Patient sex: M
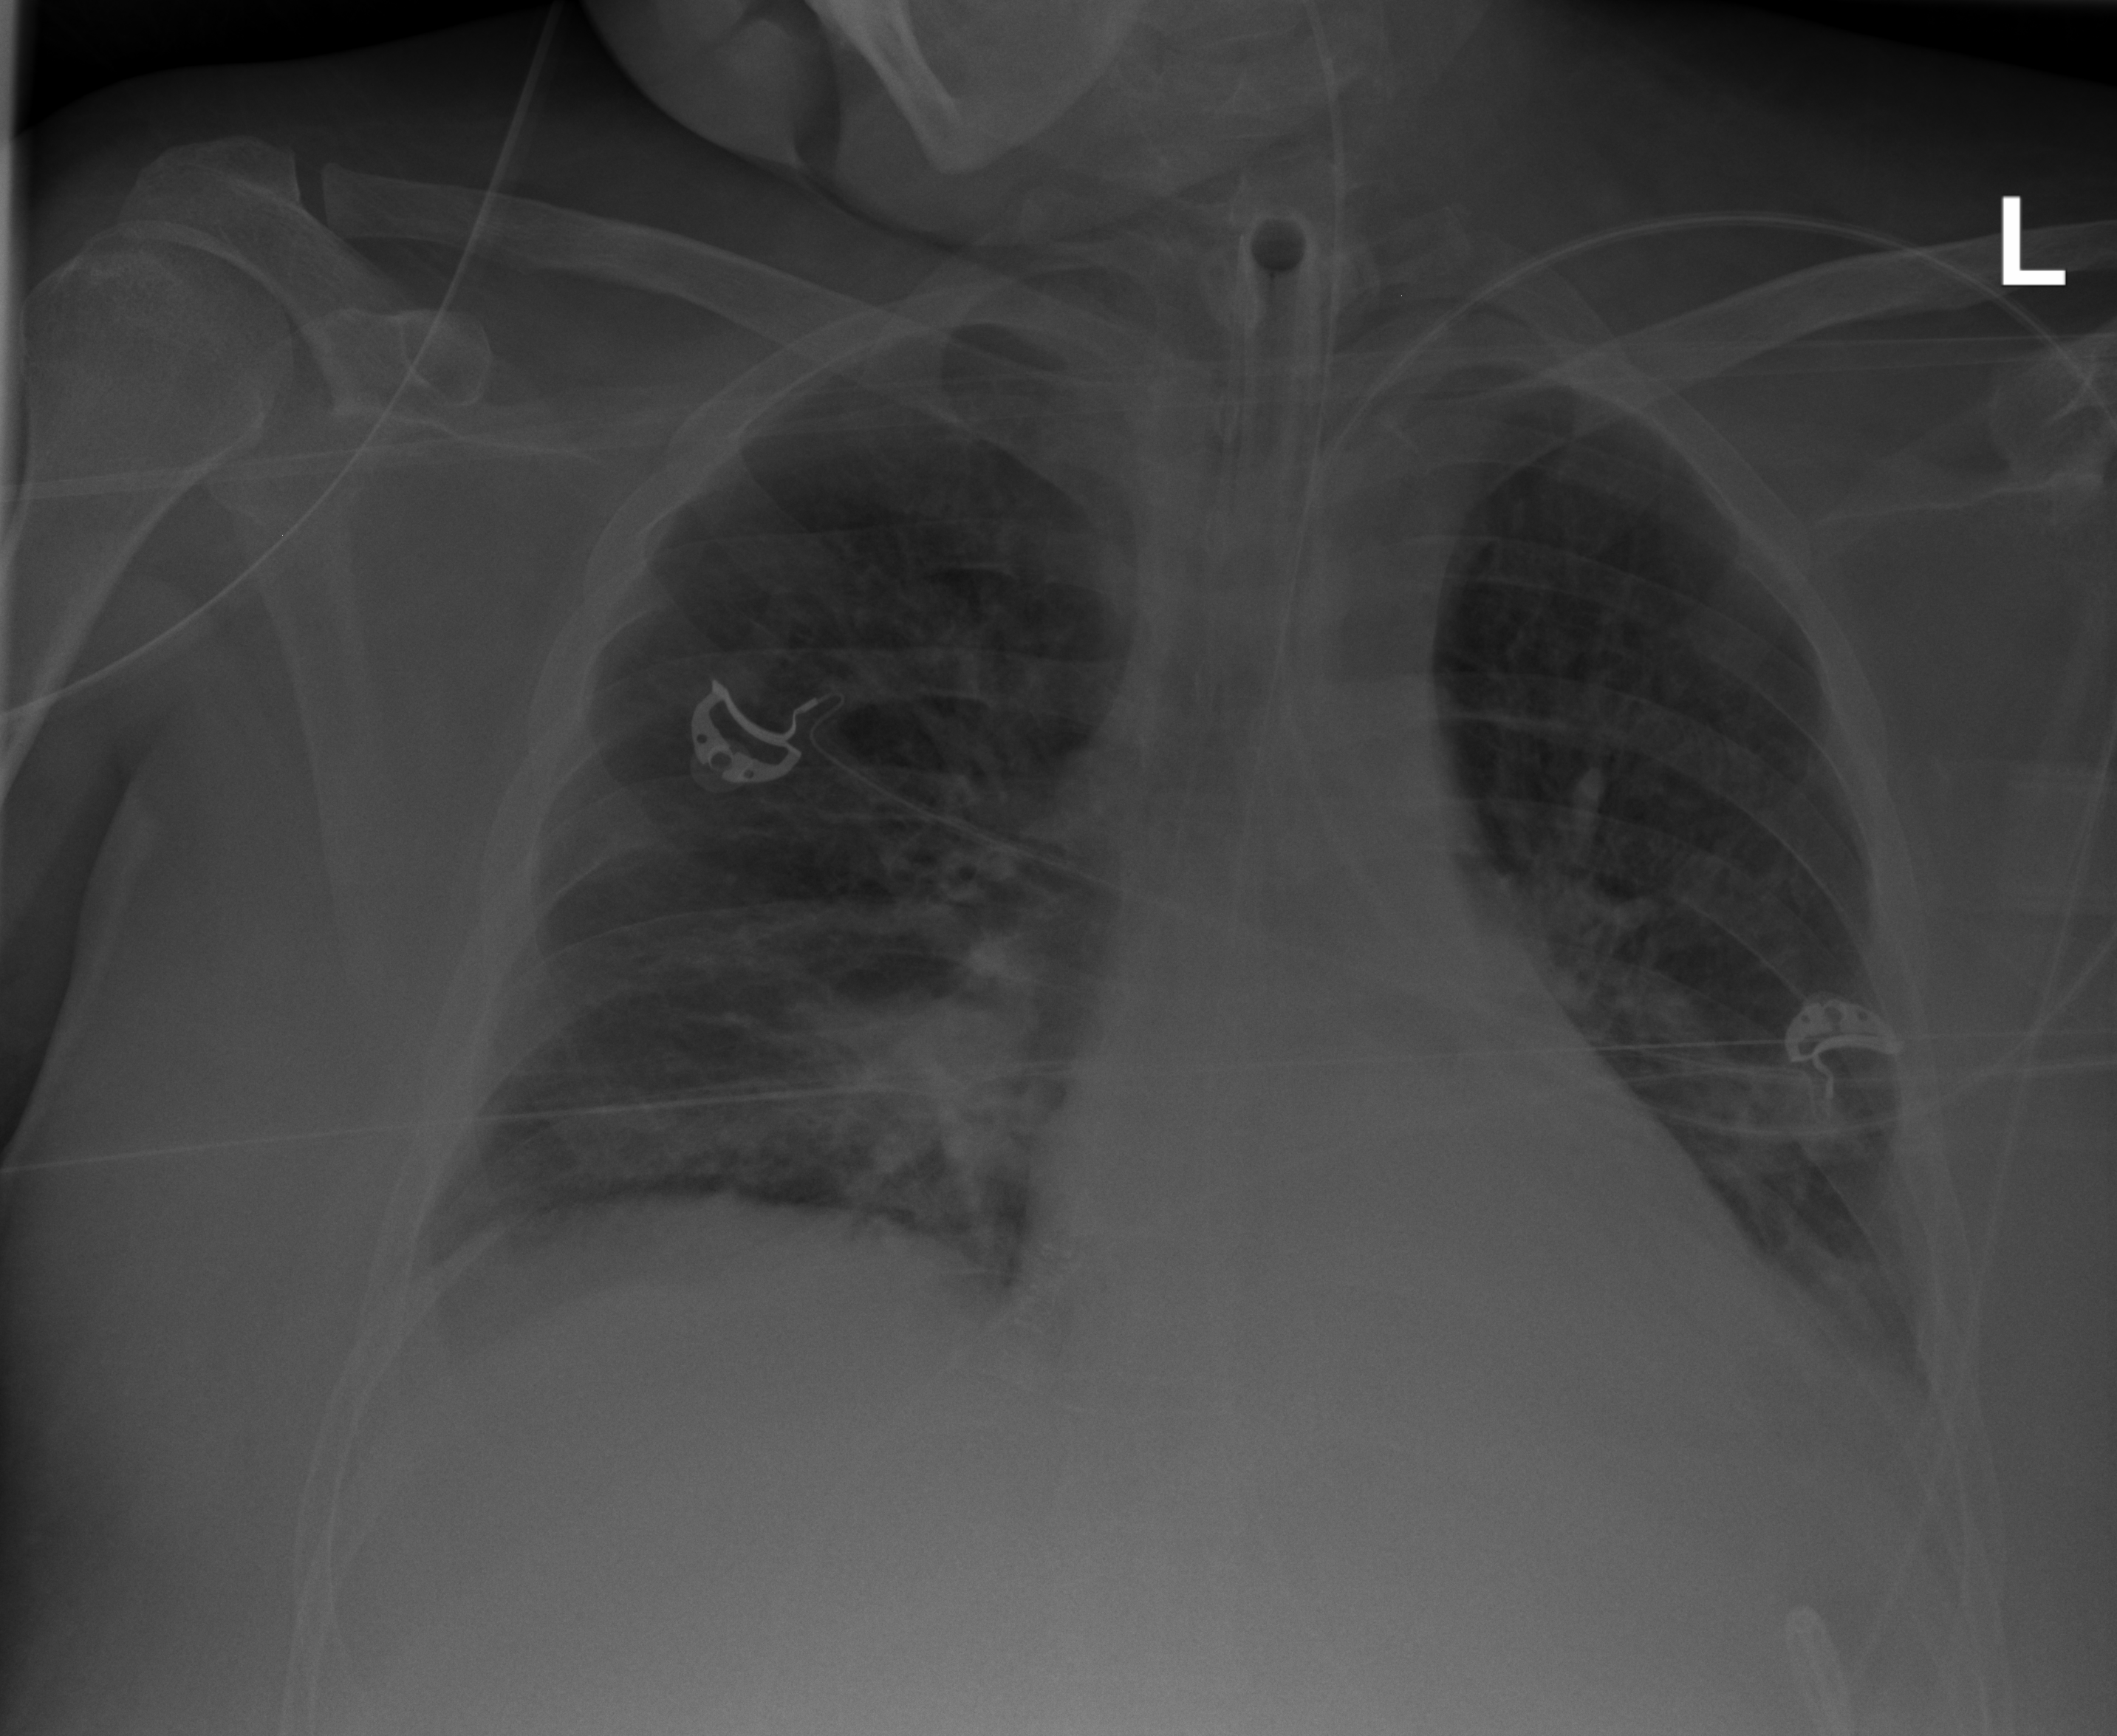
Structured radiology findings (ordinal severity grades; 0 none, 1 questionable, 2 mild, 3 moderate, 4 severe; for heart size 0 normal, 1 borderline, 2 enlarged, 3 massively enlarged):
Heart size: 0
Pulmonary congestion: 2
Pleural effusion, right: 1
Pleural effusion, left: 2
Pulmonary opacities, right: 3
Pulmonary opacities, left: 1
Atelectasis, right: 3
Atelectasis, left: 2